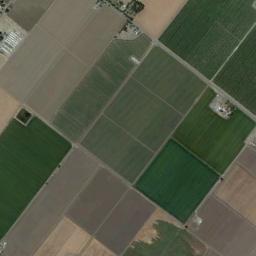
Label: rectangular_farmland